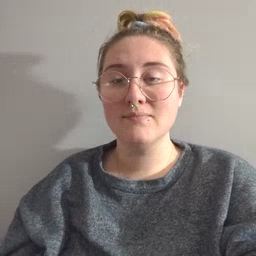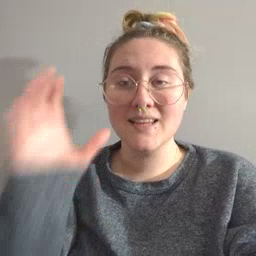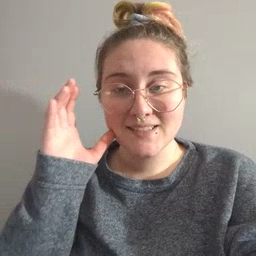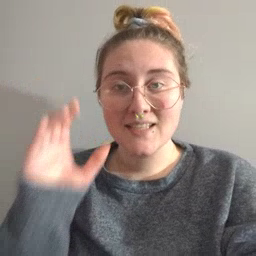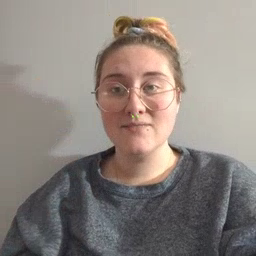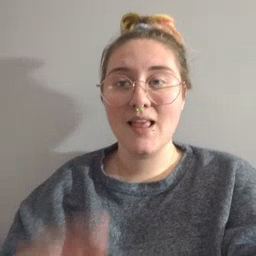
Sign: listen